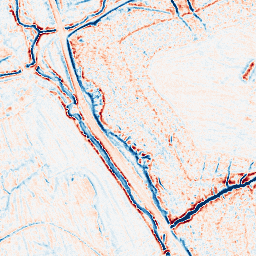
Category: edge_preserving
Decomposition family: bilateral
Decomposition parameters: d: 9
sigma_color: 75
sigma_space: 50
Upsampling method: sinc_hamming
Upsampling parameters: scale: 4
kernel_size: 16
Upsampling scale: 4